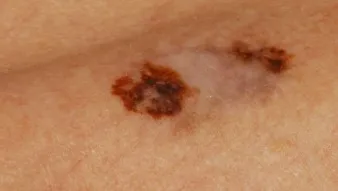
Pigmented skin lesion over the left clavicle measuring 15 mm x 8 mm with partial depigmentation consistent with a melanoma in regression.
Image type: medical_photograph (skin_photograph)